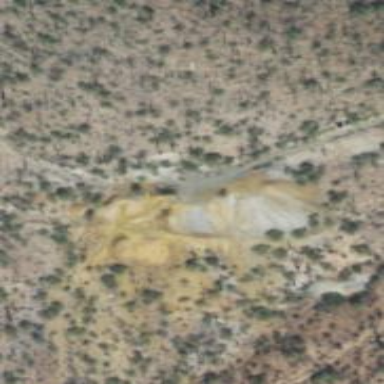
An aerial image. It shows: Historic mine.